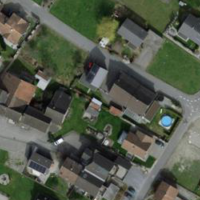
EUNIS habitat code: 55
Species observed at this site:
Vicia sepium